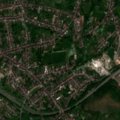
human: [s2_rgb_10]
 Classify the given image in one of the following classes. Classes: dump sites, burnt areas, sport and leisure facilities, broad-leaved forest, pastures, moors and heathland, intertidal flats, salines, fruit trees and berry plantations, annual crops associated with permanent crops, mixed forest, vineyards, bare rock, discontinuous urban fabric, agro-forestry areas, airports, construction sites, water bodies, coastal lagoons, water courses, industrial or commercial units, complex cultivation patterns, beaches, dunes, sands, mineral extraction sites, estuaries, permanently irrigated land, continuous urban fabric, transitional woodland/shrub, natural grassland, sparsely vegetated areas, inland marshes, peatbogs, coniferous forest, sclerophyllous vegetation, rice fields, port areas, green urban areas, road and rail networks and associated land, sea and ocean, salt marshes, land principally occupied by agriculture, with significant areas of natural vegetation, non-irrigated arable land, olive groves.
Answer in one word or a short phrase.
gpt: discontinuous urban fabric, industrial or commercial units